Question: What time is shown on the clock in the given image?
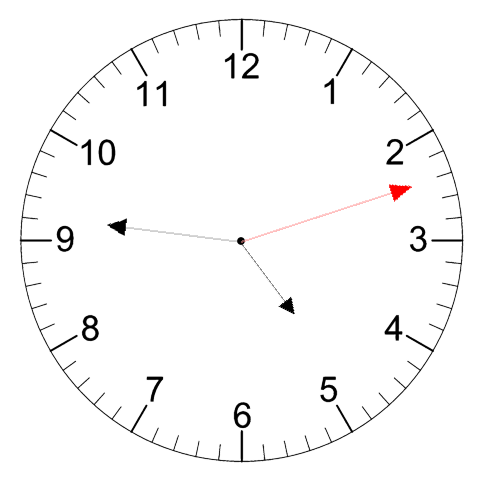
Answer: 04:46:12